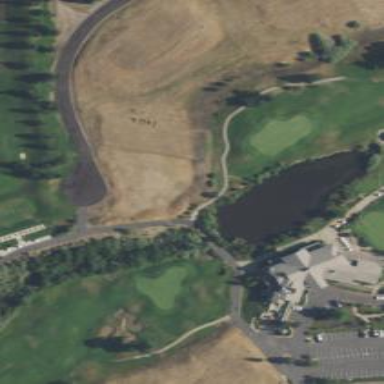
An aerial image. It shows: Water hazard on golf course. The hazard is natural water feature.